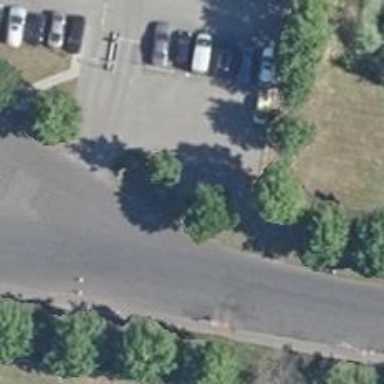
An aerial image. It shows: Row of trees in natural setting.